Breast ultrasound image
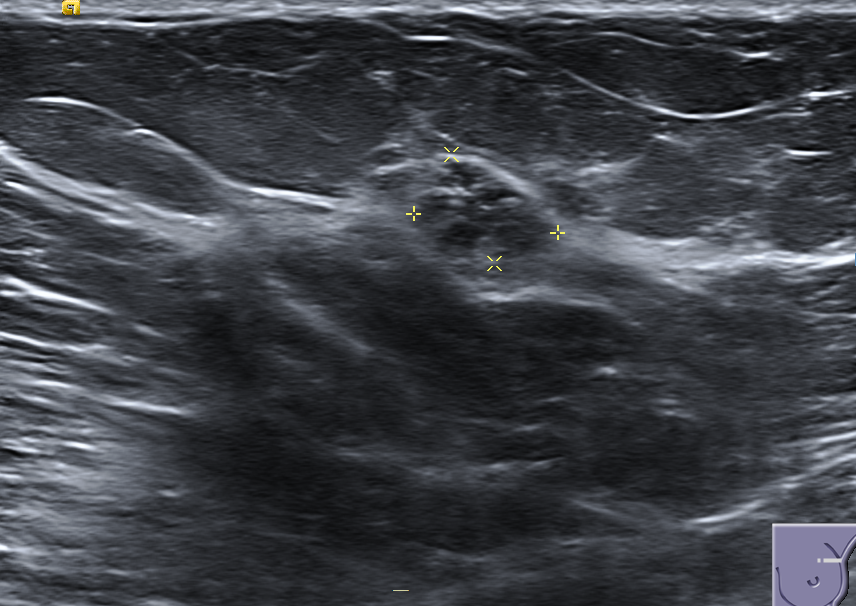
Diagnosis: malignant